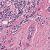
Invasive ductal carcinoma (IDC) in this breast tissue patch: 1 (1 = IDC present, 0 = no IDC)